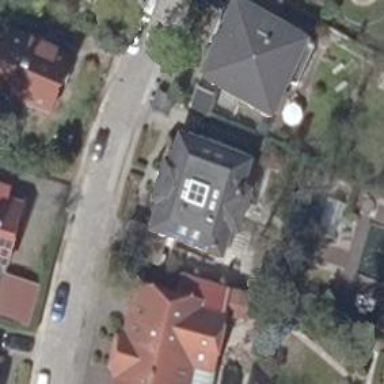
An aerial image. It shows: Simple and straightforward house.